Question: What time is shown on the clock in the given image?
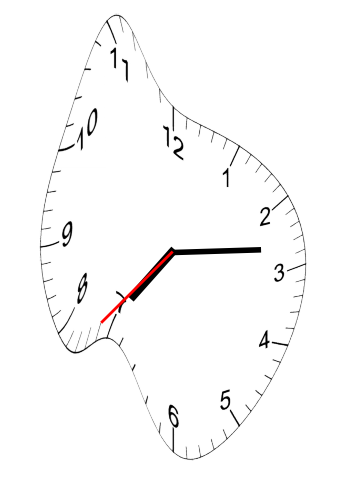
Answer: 07:13:37